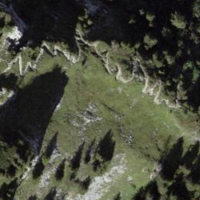
EUNIS habitat code: 24
Species observed at this site:
Eristalis tenax
Zygaena transalpina
Campanula thyrsoides
Epipactis atrorubens
Aquila chrysaetos
Erebia epiphron
Falco tinnunculus